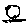
Label: bird